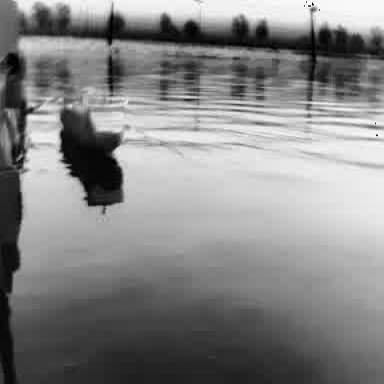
There is a container_ship in the infrared image.